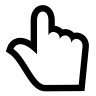
Cursor type: pointer
OS/theme: linux-bibata
Variant: white